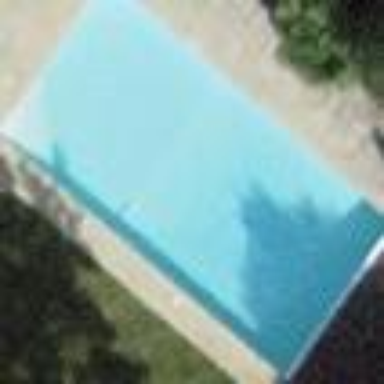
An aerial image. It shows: Swimming pool located in leisure land.